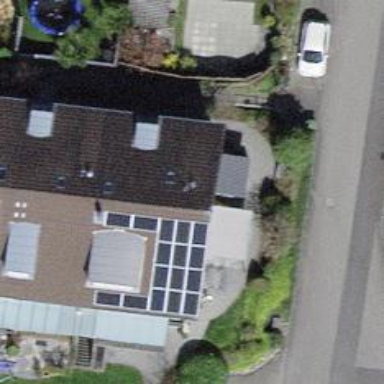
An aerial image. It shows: Solar photovoltaic panel generator.